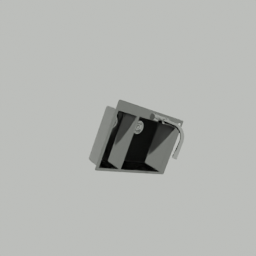
Label: appliances